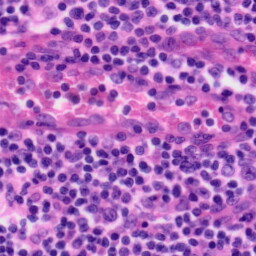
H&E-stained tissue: Tonsil